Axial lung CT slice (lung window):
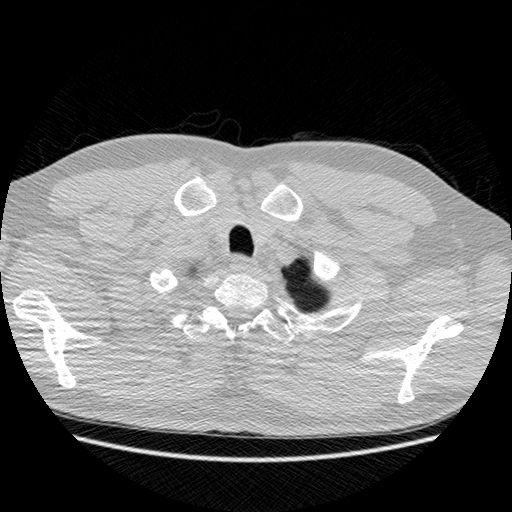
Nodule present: no